RGB frame:
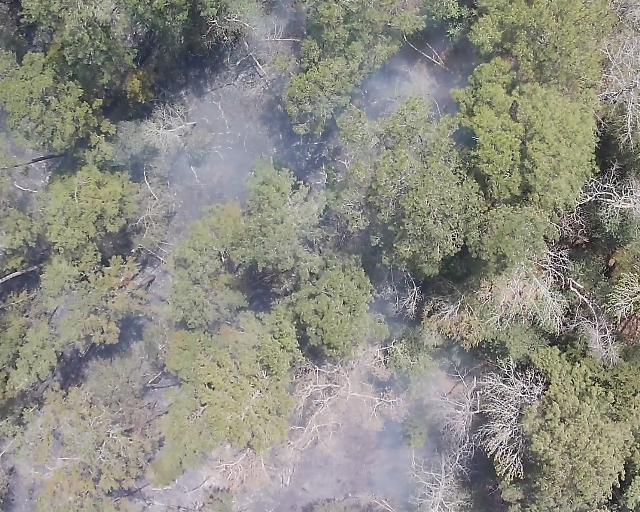
Thermal frame:
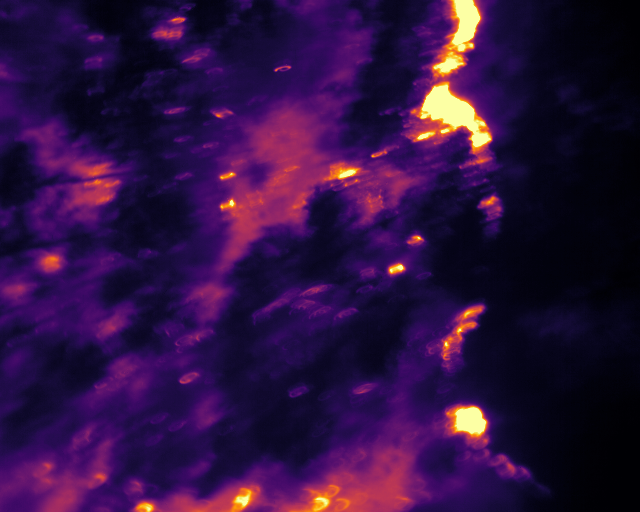
Captured: 2026-02-26 03:40:36
Pixels at or above 80 °C: 5066 (fraction of frame: 0.01546)